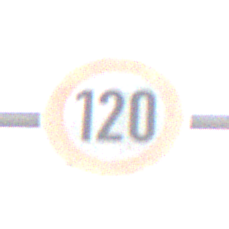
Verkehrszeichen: Geschwindigkeit120
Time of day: SunriseSunset
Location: Roofed (Suburban)
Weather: Clear
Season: NotSpecified
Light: Natural